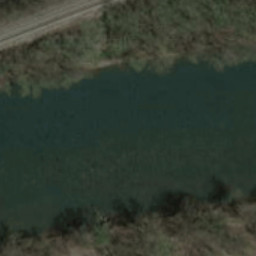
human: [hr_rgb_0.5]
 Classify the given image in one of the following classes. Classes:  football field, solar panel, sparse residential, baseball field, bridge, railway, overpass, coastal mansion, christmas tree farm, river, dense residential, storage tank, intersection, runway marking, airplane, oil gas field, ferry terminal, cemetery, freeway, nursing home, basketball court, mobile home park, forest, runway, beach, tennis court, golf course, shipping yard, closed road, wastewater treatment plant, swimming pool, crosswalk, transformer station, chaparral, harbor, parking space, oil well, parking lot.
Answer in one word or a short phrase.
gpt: river